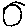
Label: moon